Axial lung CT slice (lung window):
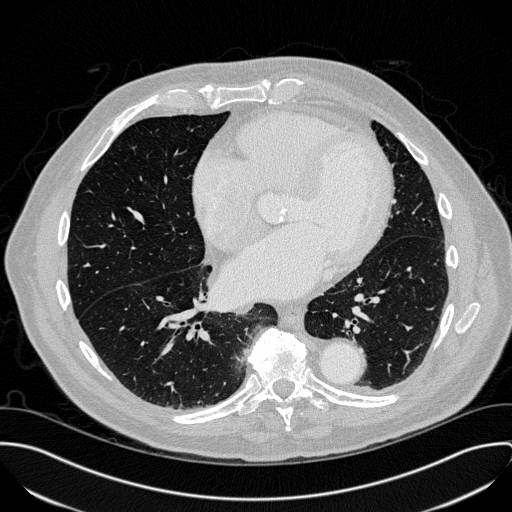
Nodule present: no